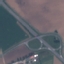
Land use / land cover class: Highway